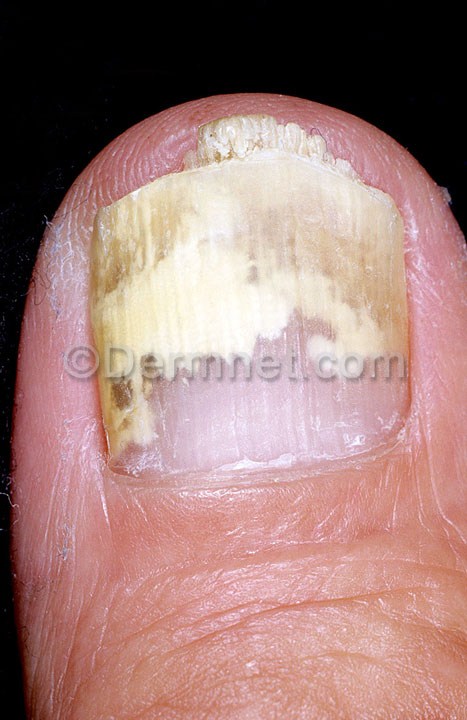
Disease: Nail Fungus and other Nail Disease